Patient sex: M
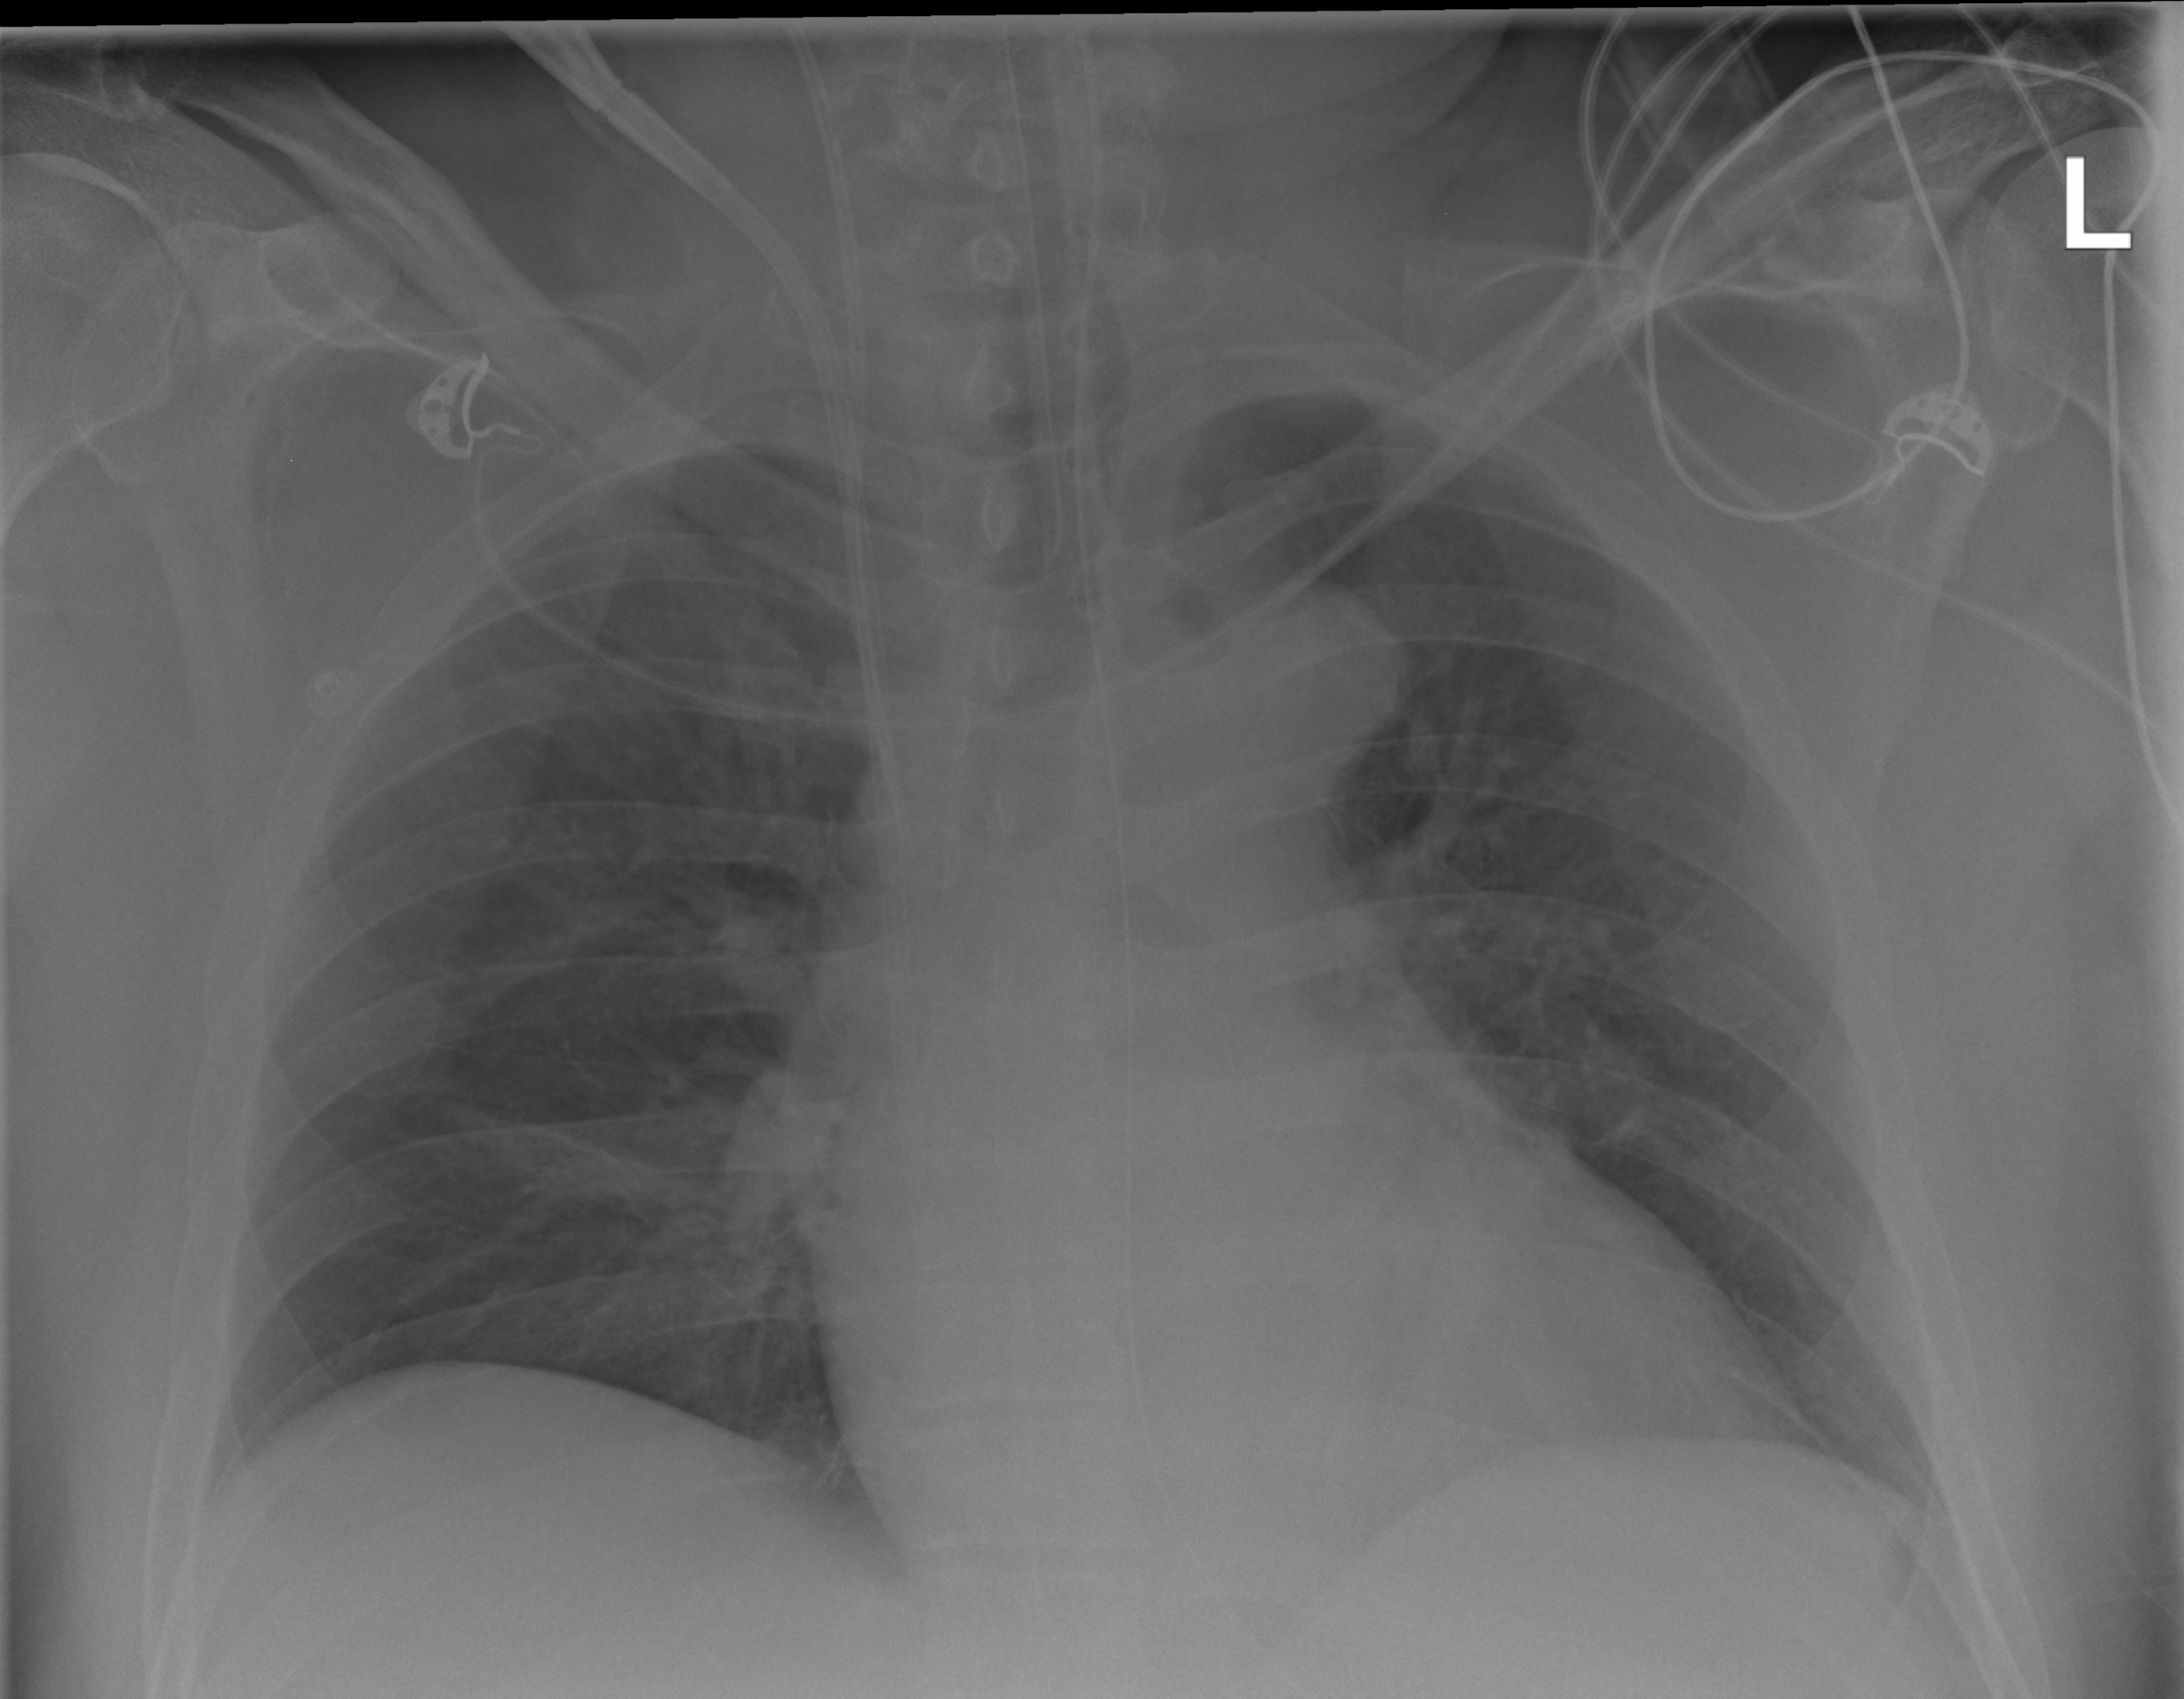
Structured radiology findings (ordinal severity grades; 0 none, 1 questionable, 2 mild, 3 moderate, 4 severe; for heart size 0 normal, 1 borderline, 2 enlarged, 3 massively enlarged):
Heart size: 1
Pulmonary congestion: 1
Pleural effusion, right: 0
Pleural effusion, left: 0
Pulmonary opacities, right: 2
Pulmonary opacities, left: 2
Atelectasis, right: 2
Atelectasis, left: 0